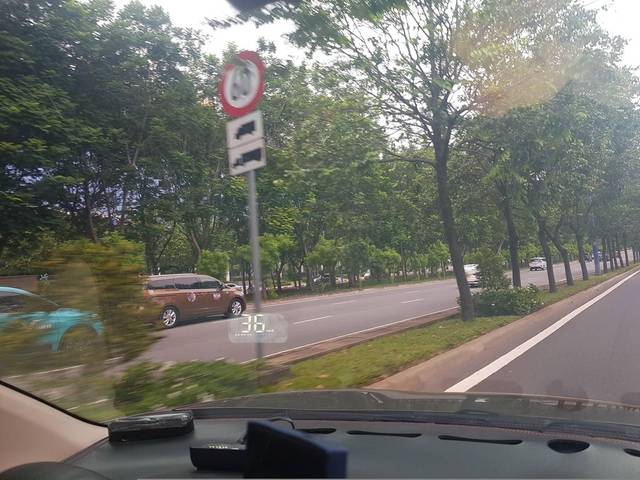
Region: Vietnam
Coordinates: 10.773, 106.722